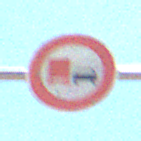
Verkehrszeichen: UeberholverbotKraftfahrzeuge
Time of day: Midday
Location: Outdoor (Nature)
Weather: Clear
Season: NotSpecified
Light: Natural